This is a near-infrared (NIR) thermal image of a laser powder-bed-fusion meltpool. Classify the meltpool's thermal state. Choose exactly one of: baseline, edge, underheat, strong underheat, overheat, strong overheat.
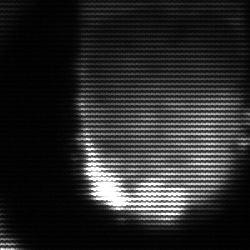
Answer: baseline